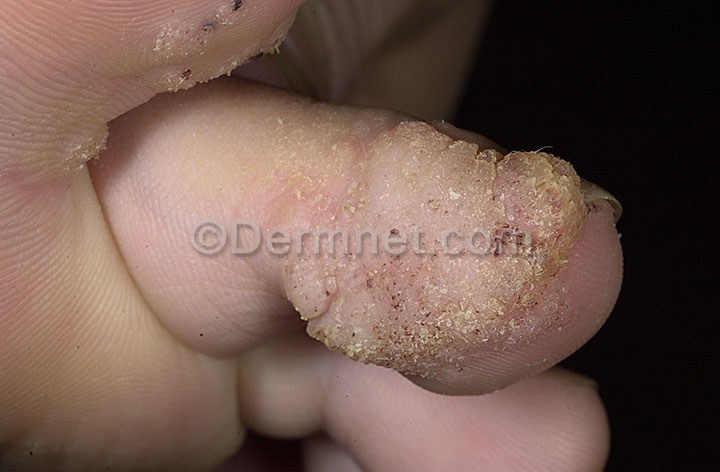
Disease: Warts Molluscum and other Viral Infections